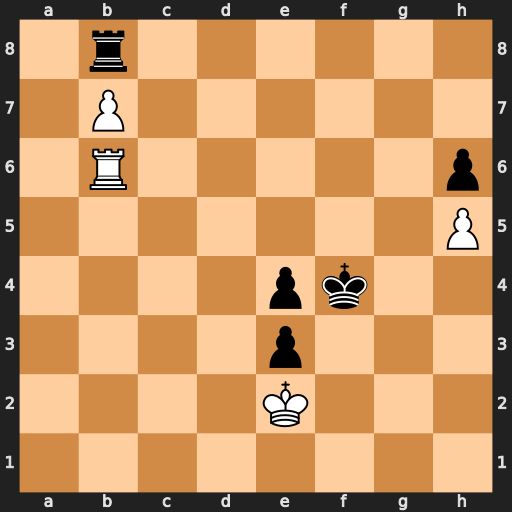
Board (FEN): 1r6/1P6/1R5p/7P/4pk2/4p3/4K3/8
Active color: w
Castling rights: -
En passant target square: -
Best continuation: Rb5 Kg4 Kxe3